Question: I am trying produce a 'burn chart' in 'google sheets' to record time remaining on a project, which has to be formatted as 'duration' but any data over 24 hours plots incorrectly.
It seems to be wrapping values over 24 hours back on themselves, so for example 30:00:00 plots at 06:00:00 (which is 30-24). So it seems to be treating the 'duration' as if they're numbers on a clock when I need them to work as normal numbers - i.e. go over 24 hours.
<URL>
and a screenshot:

Can anyone help?
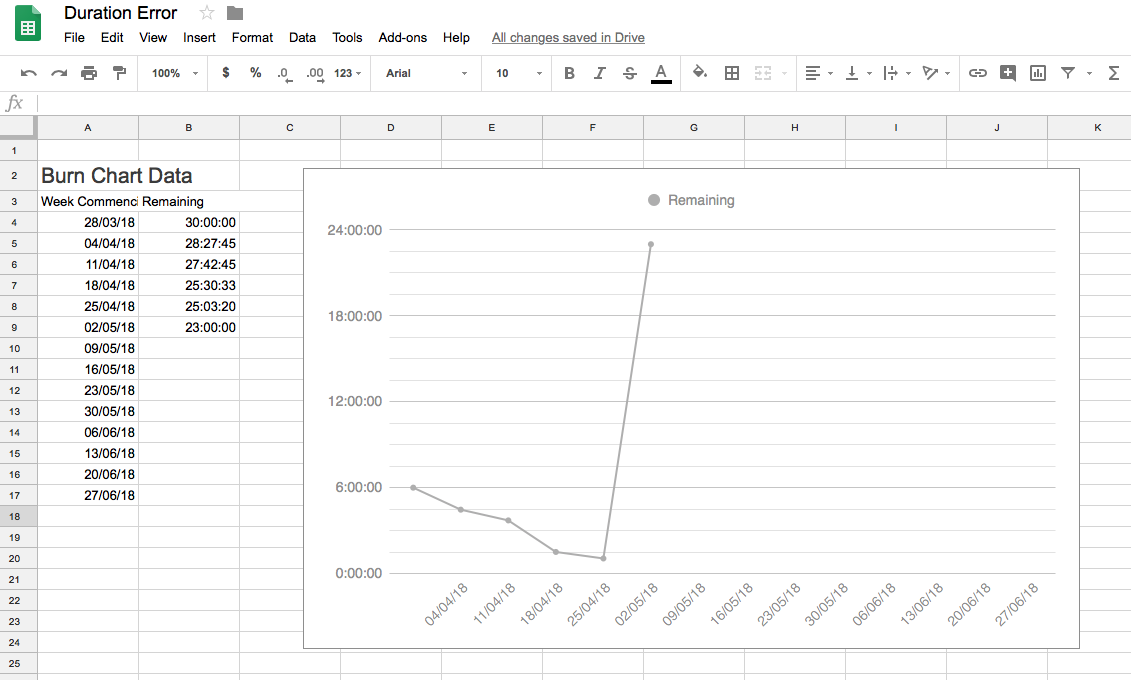
Answer: It seems you found a bug in Google Sheets, googling for the problem finds other people with the same issue, e.g. here: <URL>
The workaround is to multiply the values by 24 to get the hours as a number. It will not be perfect, as it will show fractions of an hour after the dot, instead of proper minutes (you could implement a text formula to get the minute values e.g. as data point values if you really want to, but probably not on the Y axis). For most real life projects I'm guessing that should be good enough.
<URL>